Question: I'm trying to play two animations one after another in unity (each animation is two separate paths for the main camera) and from my research I think I need to use the following:
'''
// Update is called once per frame
void Update () {
animation.PlayQueued("CameraMovement", QueueMode.PlayNow);
animation.PlayQueued("SpaceSceneMovement", QueueMode.CompleteOthers);
}
'''
However, with this code attached to my camera, my game still only plays the first path. I created the paths so that there should be half a second delay between the different paths. I have both animations in the animation component of my camera (see attached pics) and I'm stumped as to why this isn't working.
Am I missing something?

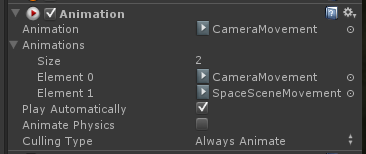
Answer: As stated by user2025312, you are calling the code each frame. Which means that each frame you're telling it to play the first animation immediately, and you queue the second one. That won't work.
Depending on what you want to do you have several options. Say you want to continuously play the two animations in a loop. What you could do is:
'''
void Update () {
if (!animation.isPlaying)
{
animation.PlayQueued("CameraMovement", QueueMode.PlayNow);
animation.PlayQueued("SpaceSceneMovement", QueueMode.CompleteOthers);
}
}
'''
As should be easy to follow, that checks whether or not there is an animation playing, and if not, it will queue the two, playing the first one immediately. That will work fine within 'Update()'.
If however you're looking to play the animation sequence just once (or upon a trigger) place the two lines within 'Start()' or a method of your choice.
'''
void Start () {
animation.PlayQueued("CameraMovement", QueueMode.PlayNow);
animation.PlayQueued("SpaceSceneMovement", QueueMode.CompleteOthers);
}
'''
That should work just fine. If not, verify that your animations work individually.